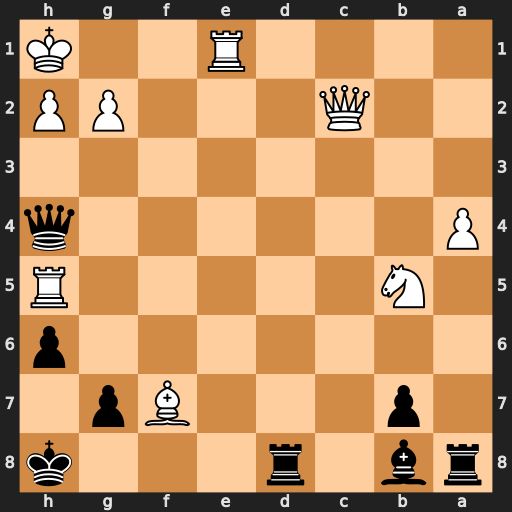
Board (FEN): rb1r3k/1p3Bp1/7p/1N5R/P6q/8/2Q3PP/4R2K
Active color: b
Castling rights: -
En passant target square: -
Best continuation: Qxe1#